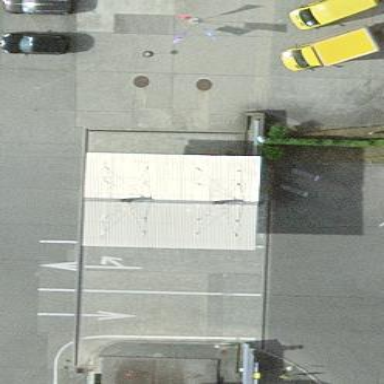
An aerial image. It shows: View of roof of building.